Question: I have following html in string and i have to extract the content only in Paragraph tags any ideas??
link is <URL>
I have tried
'''
const string HTML_TAG_PATTERN = "<[^>]+.*?>";
static string StripHTML(string inputString)
{
return Regex.Replace(inputString, HTML_TAG_PATTERN, string.Empty);
}
'''
it removes all html tags but i dont want to remove all the tags because this is the way how i can get content like paragraph by tags
secondly it makes line breaks to
in text and and applying replace("
","") dose not helps
one problem is that when i apply
'''
int UrlStart = e.Result.IndexOf("<p>"), urlEnd = e.Result.IndexOf("<p>&nbsp;</p></td>
" );
string paragraph = e.Result.Substring(UrlStart, urlEnd);
extractedContent.Text = paragraph.Replace(Environment.NewLine, "");
'''
'<p>&nbsp;</p></td>
' this appears at the end of paragraph but urlEnd dose not makes sure only paragraph is shown
the string extracted is shown in visual studio is like this

this page is downloaded by Webclient
End of HTMLpage
'''
We will provide ourselves with ropes of
suitable length and strength- and- pardon me- you must not
drink more to-night. our hands and feet must be steady and
firm tomorrow."
<p>&nbsp;</p> </td>
</tr>
<tr>
<td height="25" width="10%">
</td><td height="25" width="80%" align="center">
<font color="#FFFFFF">
<font size="4">1</font> &nbsp;
</font></td>
<td height="25" width="10%" align="right"><a href="C2P1.shtml">Next</a></td>
</tr>
</table>
</center>
</div>
<p align="center"><a href="index.shtml"><b>The Coming Race -by- Edward Bulwer Lytton</b></a></p>
<P><B><center><A HREF="http://www.public-domain-content.com/encyclopedia.shtml">Encyclopedia</a> - <A HREF="http://www.public-domain-content.com/books.shtml">Books</a> - <A HREF="http://www.public-domain-content.com/religion.shtml">Religion<a/> - <A HREF="http://www.public-domain-content.com/links2.shtml">Links</a> - <A HREF="http://www.public-domain-content.com/">Home</a> - <A HREF="http://www.webmaster-headquarters.com/mb/">Message Boards</a></B><BR>This <a HREF="http://www.wikipedia.org/">Wikipedia</a> content is licensed under the <a href="http://www.gnu.org/copyleft/fdl.html">GNU Fr
'''
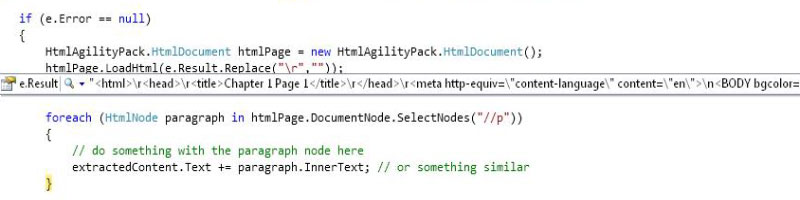
Answer: Don't use regular expressions to parse HTML. Use the <URL> instead.
A quick example, but you could do something like this:
'''
HtmlDocument document = new HtmlDocument();
document.Load("your_file_here.htm");
foreach(HtmlNode paragraph in document.DocumentElement.SelectNodes("//p"))
{
// do something with the paragraph node here
string content = paragraph.InnerText; // or something similar
}
'''